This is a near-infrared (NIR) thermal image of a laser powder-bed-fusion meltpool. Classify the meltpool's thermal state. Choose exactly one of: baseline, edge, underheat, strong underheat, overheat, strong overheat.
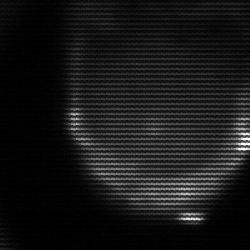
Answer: edge